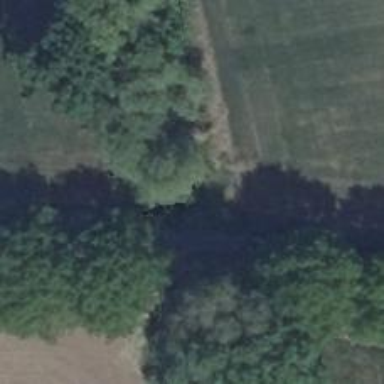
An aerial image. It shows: Culvert tunnel.